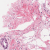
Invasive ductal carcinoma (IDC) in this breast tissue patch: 0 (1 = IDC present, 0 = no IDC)